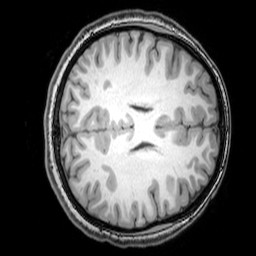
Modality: T1w
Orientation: axial
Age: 20
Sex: female
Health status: healthy
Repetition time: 0.081 s
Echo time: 0.037 s